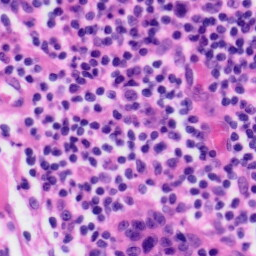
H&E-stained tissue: Tonsil